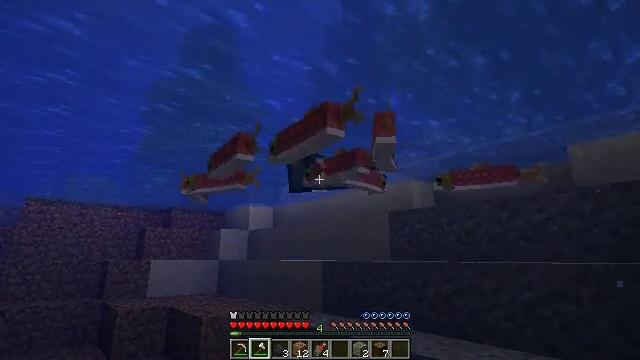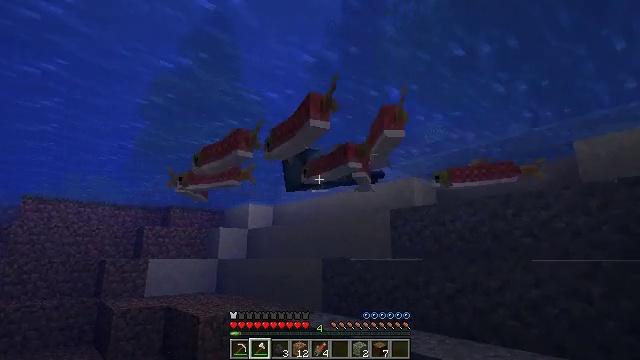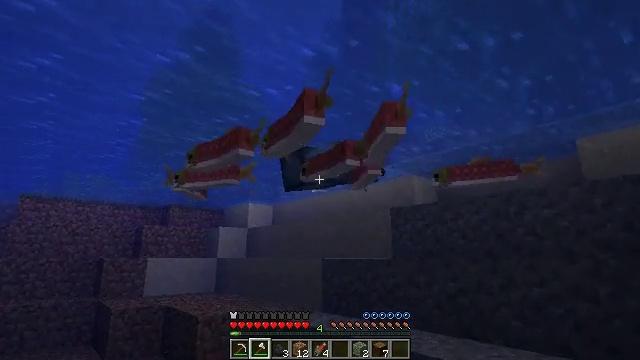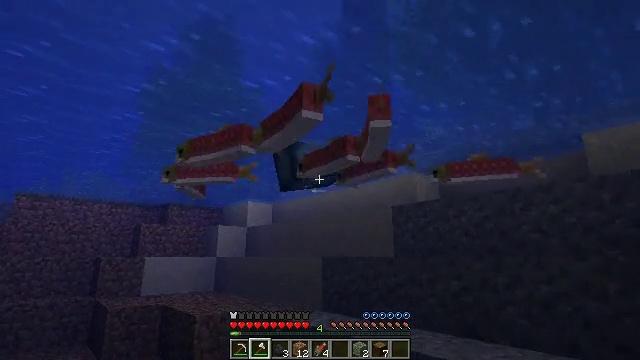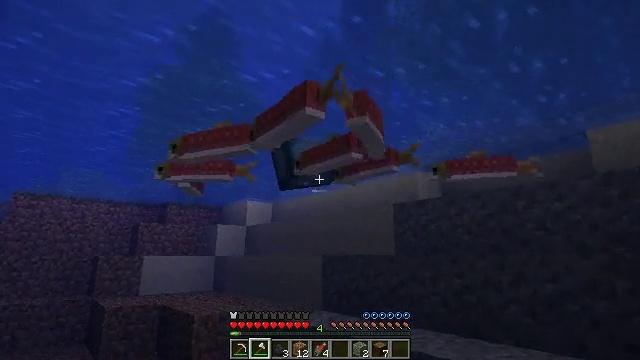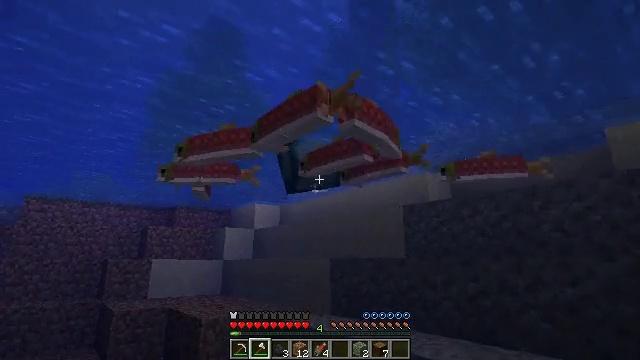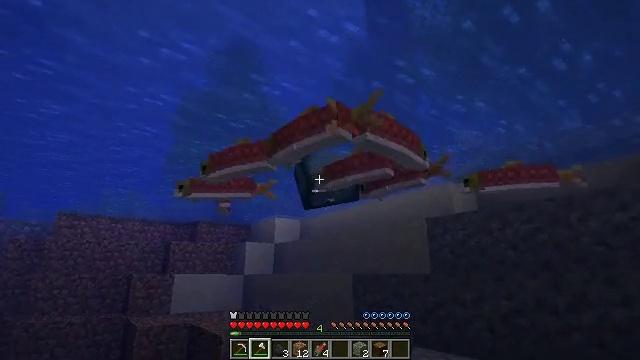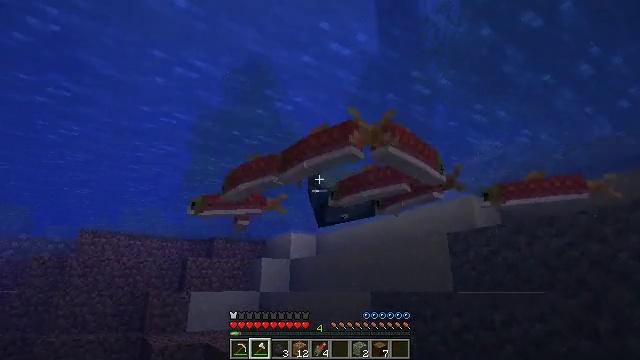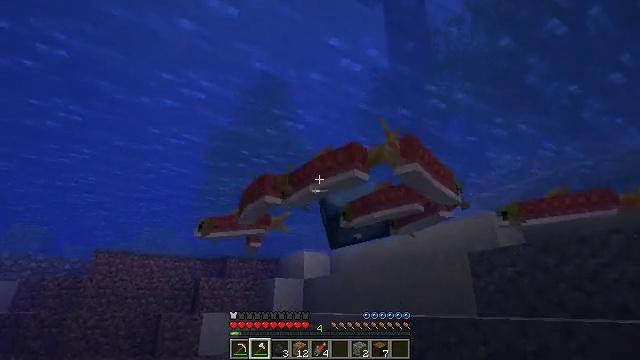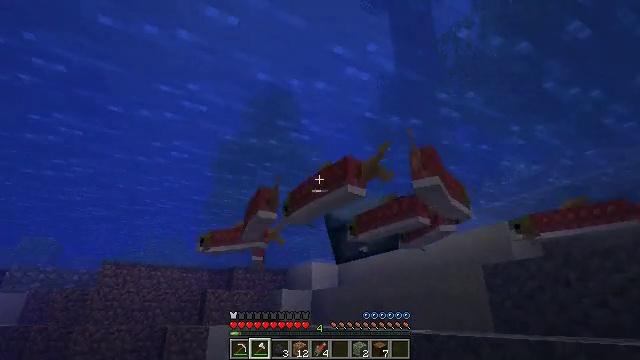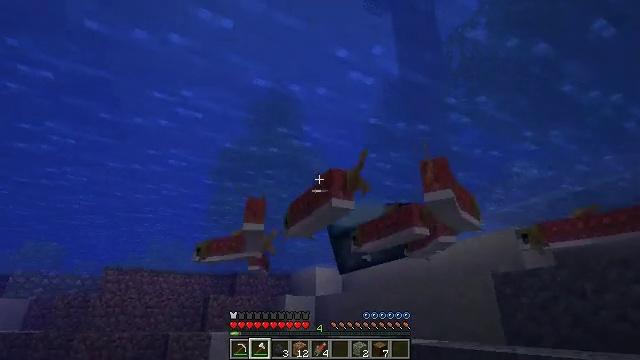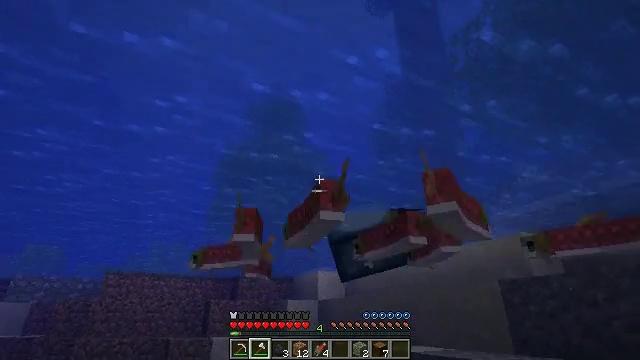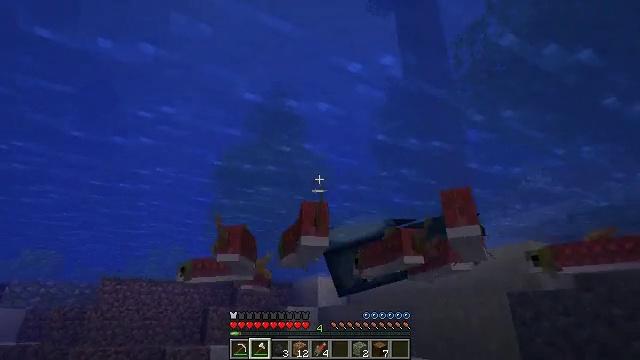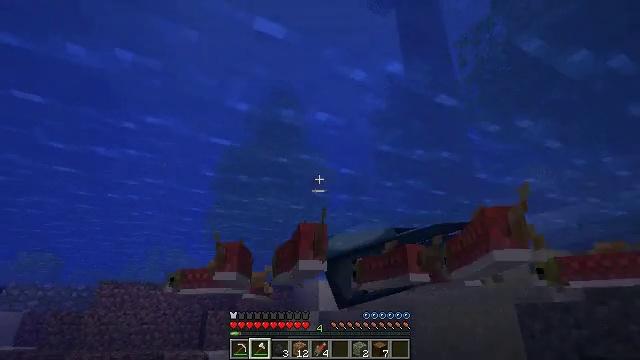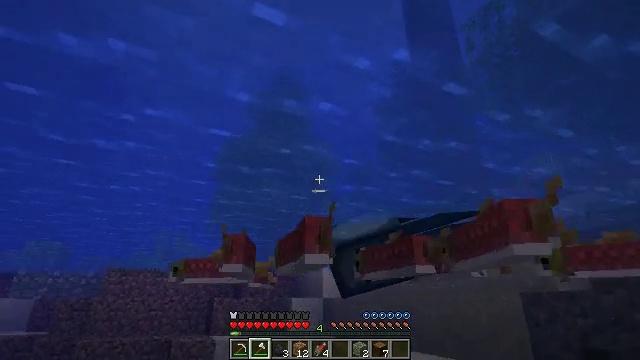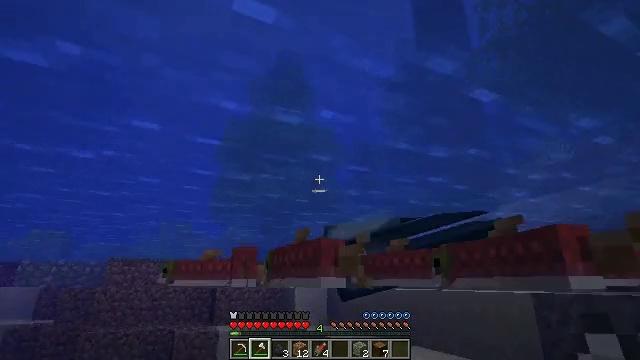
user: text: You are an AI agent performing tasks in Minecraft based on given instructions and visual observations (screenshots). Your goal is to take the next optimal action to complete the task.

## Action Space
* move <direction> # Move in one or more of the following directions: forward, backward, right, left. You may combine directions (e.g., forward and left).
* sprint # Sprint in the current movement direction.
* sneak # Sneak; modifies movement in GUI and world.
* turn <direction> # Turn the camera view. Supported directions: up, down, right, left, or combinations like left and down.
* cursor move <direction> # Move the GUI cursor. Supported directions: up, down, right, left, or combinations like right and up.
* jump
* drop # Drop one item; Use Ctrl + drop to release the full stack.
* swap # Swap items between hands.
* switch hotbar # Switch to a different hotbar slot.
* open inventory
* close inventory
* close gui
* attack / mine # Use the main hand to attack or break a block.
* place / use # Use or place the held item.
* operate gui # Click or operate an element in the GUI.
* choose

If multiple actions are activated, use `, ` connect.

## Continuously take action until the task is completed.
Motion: motion action
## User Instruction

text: Fish and kill the salmon.
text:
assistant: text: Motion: move forward
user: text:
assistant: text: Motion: move forward
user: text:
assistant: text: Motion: move forward
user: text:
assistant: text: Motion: move forward
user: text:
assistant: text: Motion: move forward, turn left, jump
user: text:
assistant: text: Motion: move forward, turn left and up, jump
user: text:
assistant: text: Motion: move forward, turn left and up, jump
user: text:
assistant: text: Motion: move forward, turn left and up, jump
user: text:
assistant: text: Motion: move forward, turn left and up, jump
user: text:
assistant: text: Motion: move forward, jump
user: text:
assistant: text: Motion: move forward, jump
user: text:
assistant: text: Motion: move forward, jump
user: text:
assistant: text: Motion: move forward, jump
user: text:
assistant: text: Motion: move forward, turn down, jump
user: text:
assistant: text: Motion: move forward, turn down, jump
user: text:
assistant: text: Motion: move forward, turn down, jump
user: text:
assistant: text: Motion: move forward, turn left and down, jump
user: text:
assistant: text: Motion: move forward, turn left and down, jump
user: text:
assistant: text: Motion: move forward, turn left and down
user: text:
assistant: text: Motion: move forward, turn down
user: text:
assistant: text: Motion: move forward
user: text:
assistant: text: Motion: move forward
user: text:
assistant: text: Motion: move forward
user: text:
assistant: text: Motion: move forward, attack / mine
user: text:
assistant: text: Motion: move forward, turn left and down, attack / mine
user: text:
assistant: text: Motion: move forward, turn left and down
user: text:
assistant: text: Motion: move forward, turn left and down
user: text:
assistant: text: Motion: move forward, turn left and down
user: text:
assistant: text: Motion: move forward, turn down
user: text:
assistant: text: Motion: move forward, turn down